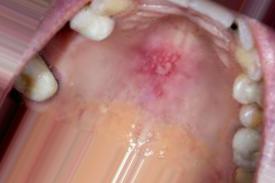
Condition: Mouth Ulcer